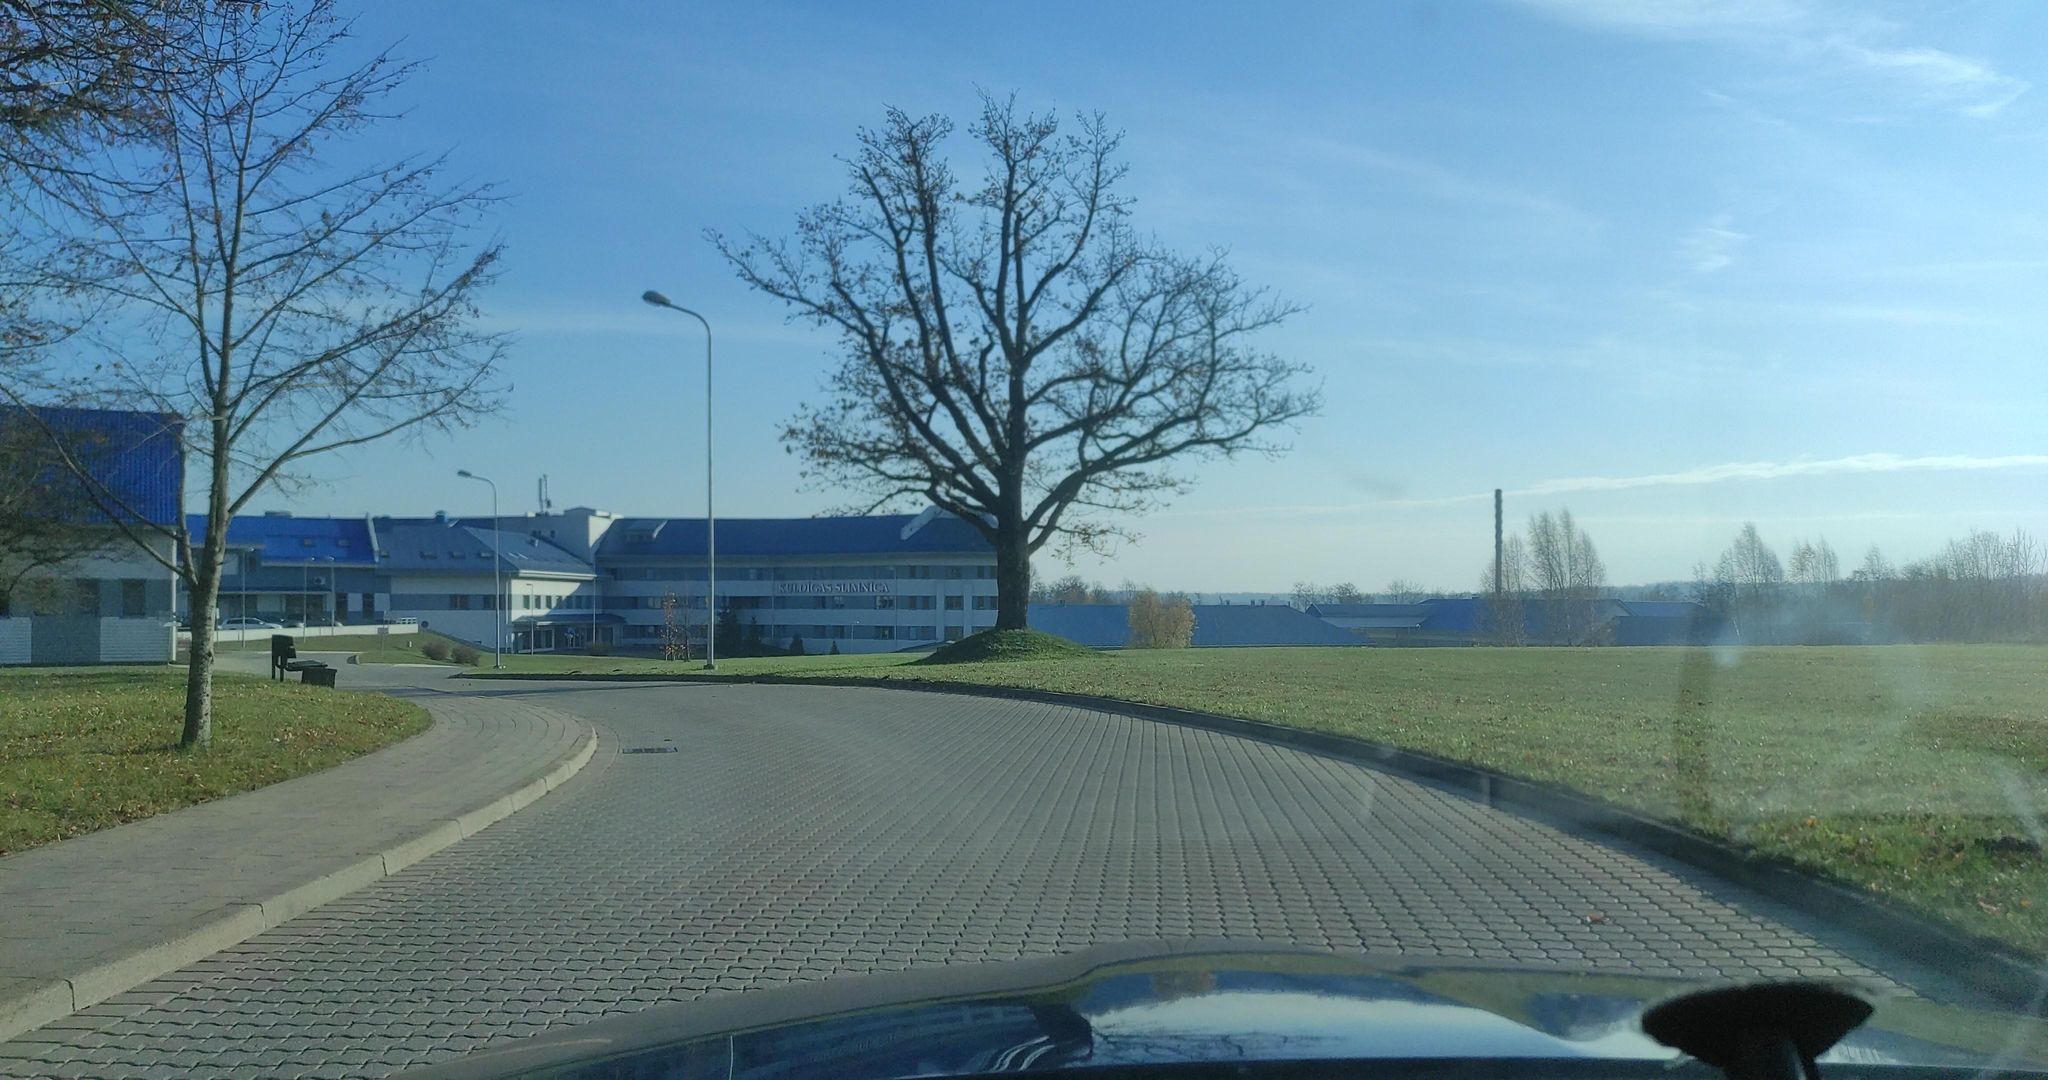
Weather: clear
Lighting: day
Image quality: good
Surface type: walking surface
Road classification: service
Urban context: low density rural
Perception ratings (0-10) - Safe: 5.51, Lively: 5.18, Beautiful: 1.42, Boring: 2.56, Depressing: 2.47, Wealthy: 4.27